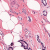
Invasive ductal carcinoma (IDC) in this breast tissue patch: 1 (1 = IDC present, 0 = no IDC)